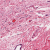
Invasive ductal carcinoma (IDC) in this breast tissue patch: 0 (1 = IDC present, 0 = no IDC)